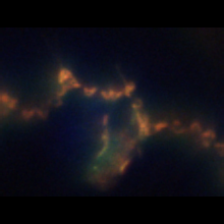
Taxon: Asterionellopsis
Group: Diatoms